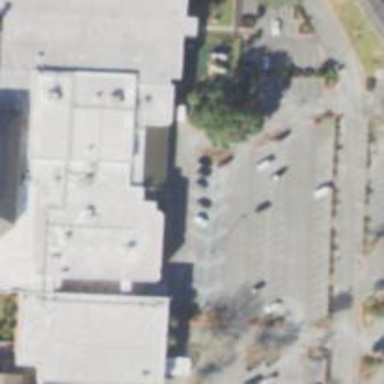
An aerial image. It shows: Parking space.